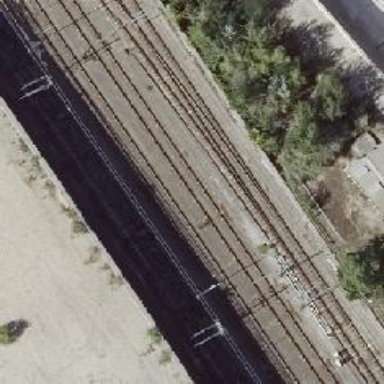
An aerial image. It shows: Railway with electrified contact lines.